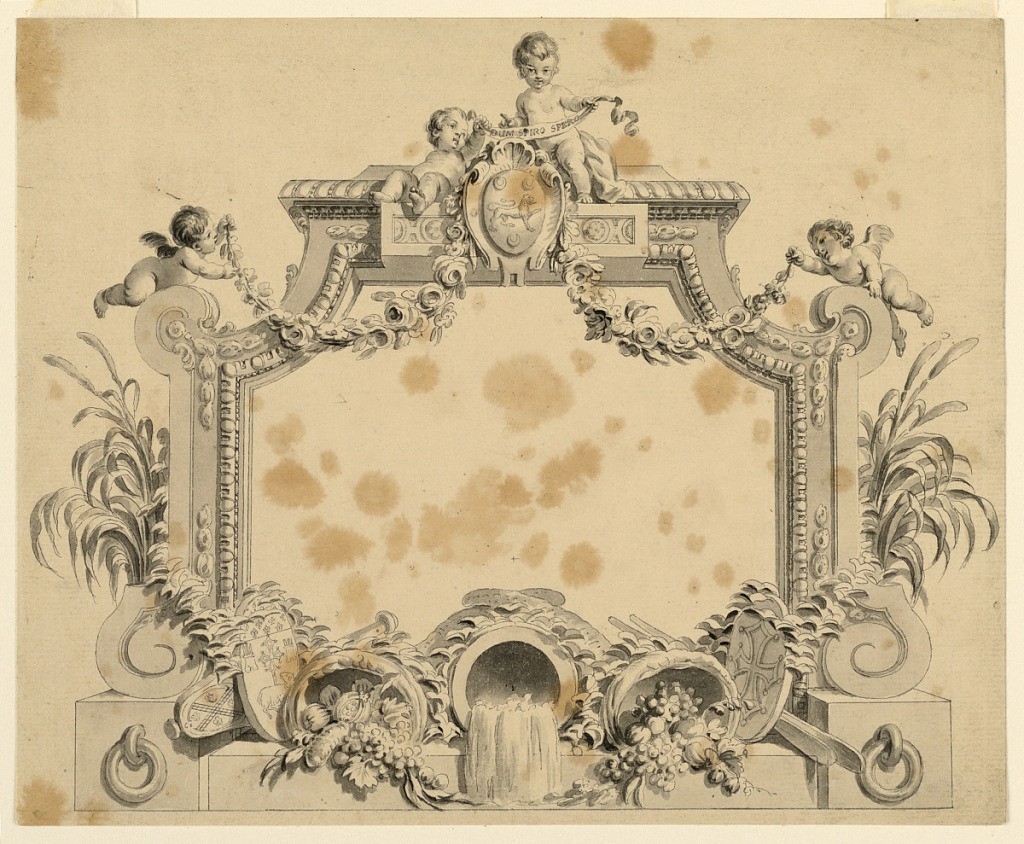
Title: Design for a Title Page
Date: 1760-1770
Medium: Pen and ink, brush and wash on paper
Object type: drawing
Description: A frame with curved, chamfered corners decorated at the top with putti, one holding a ribbon inscribed "Dum Spiro Spero," above an escutcheon showing a rampant lion and three crescents. At either side, flying putti hold rose garlands. At the bottom, water and fruit spill from three overturned vases, two other escutcheons, a mace and oars. The frame rests on a stone base with attached rings at either side.